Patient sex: F
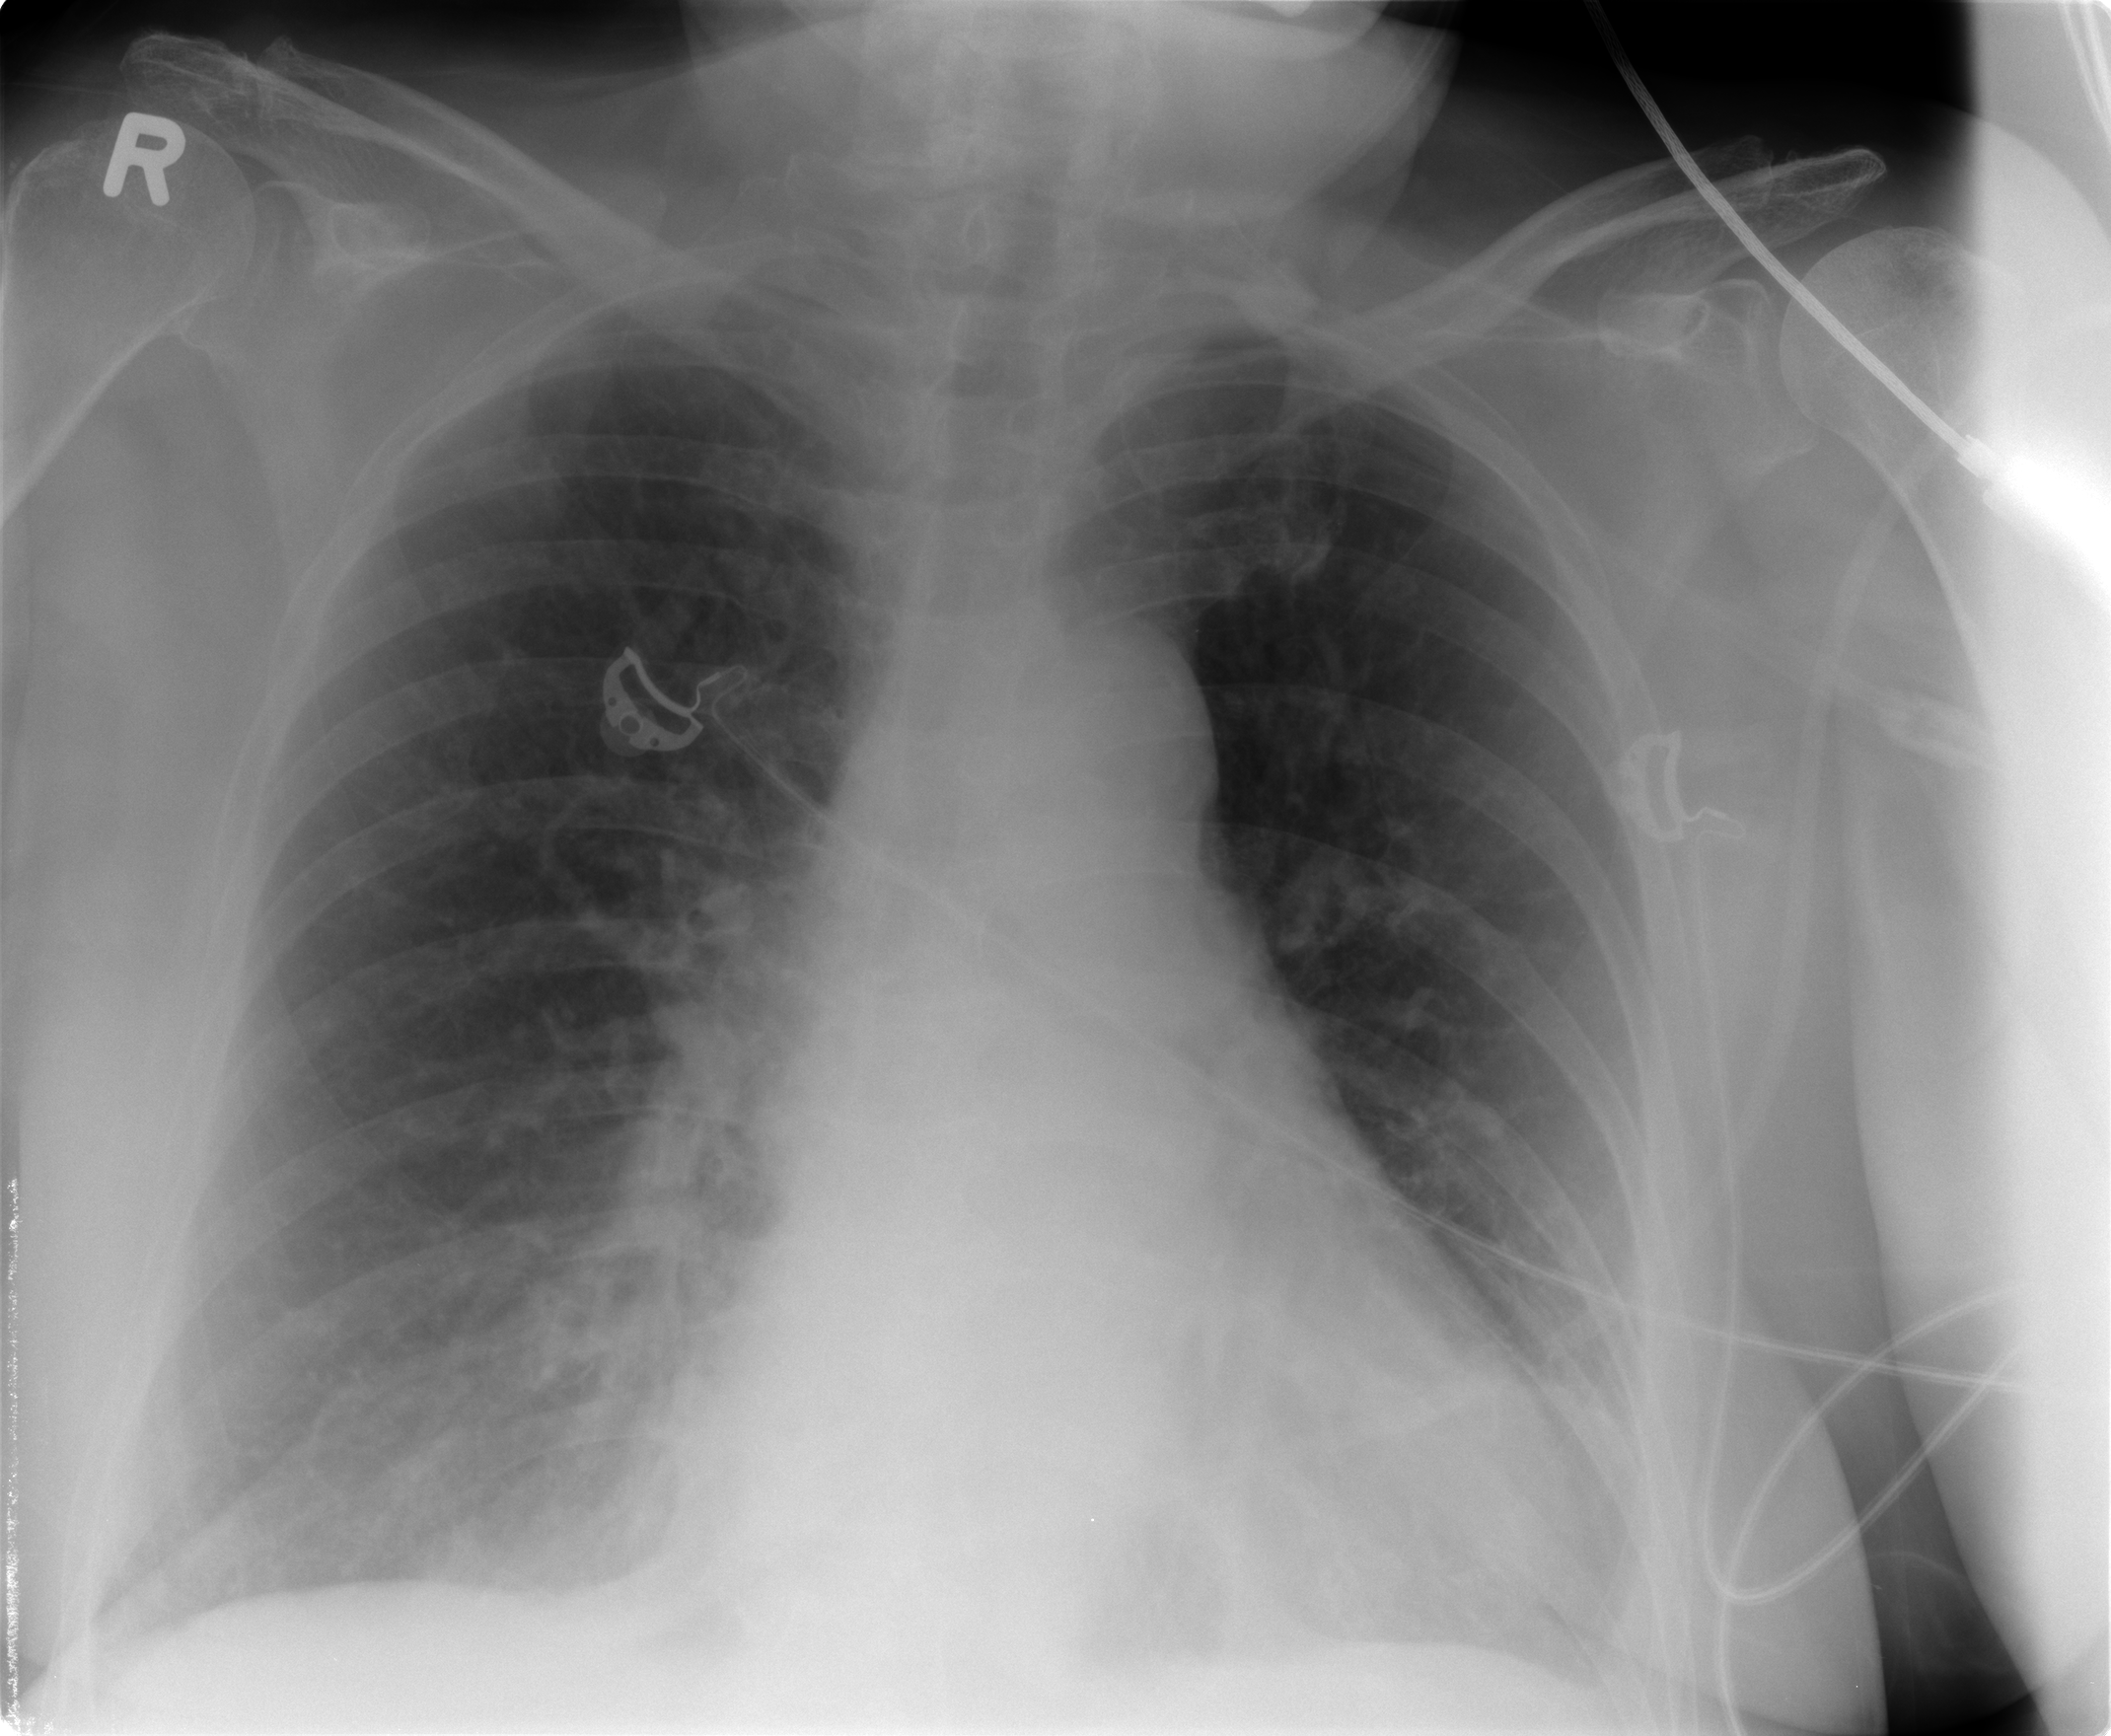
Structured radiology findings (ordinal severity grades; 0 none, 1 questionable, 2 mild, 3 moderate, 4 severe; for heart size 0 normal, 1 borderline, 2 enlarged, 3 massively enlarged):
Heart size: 1
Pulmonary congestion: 2
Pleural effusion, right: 2
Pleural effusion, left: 1
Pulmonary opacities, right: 1
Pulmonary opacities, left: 0
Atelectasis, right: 2
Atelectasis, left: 2